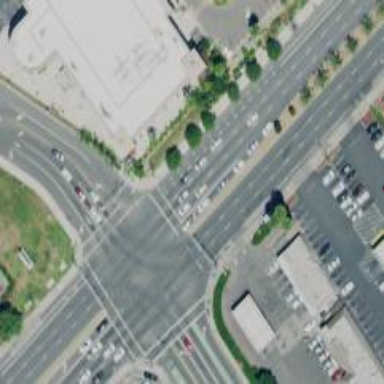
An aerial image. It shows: Solid stop line on the road.